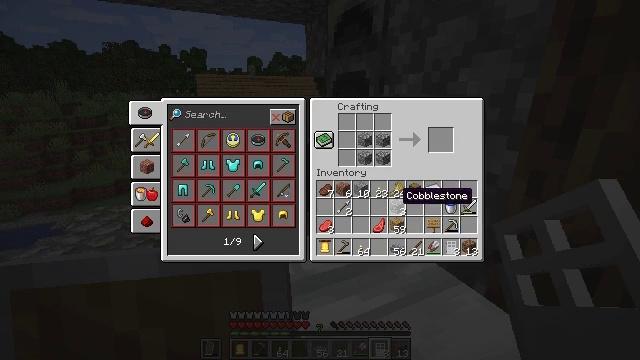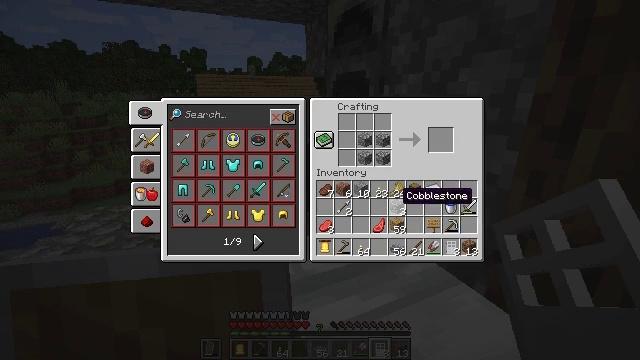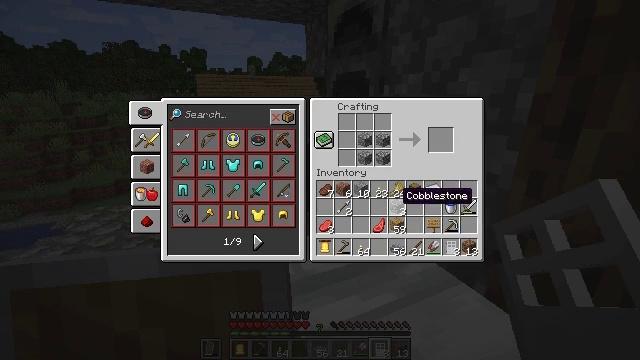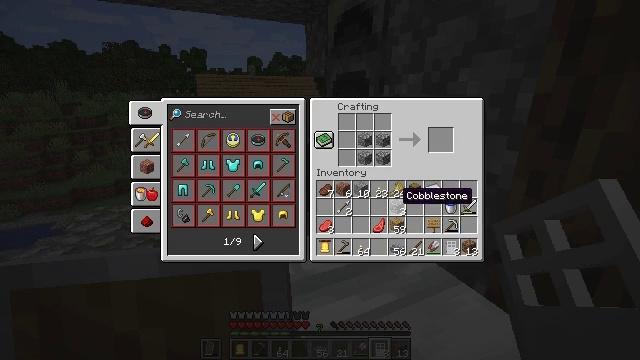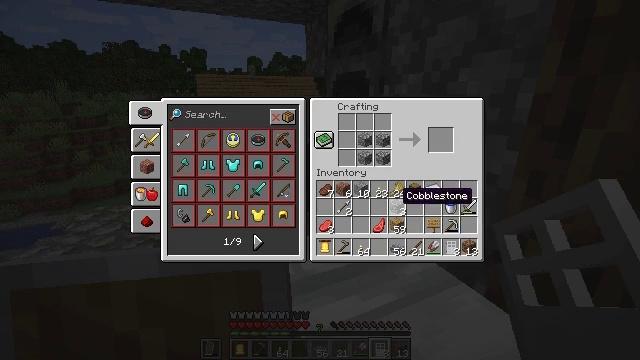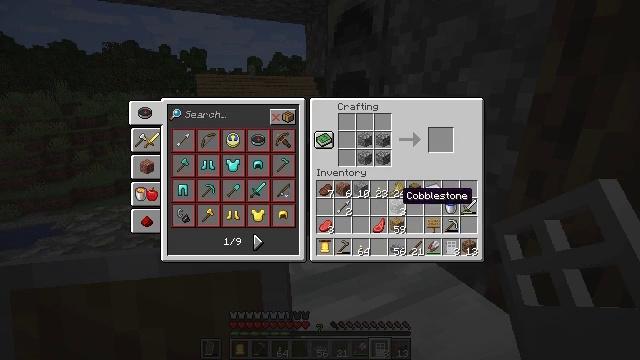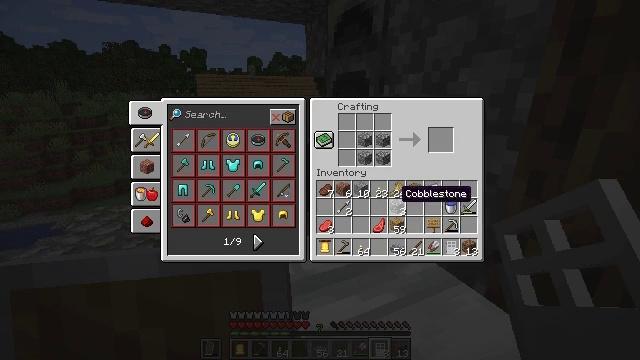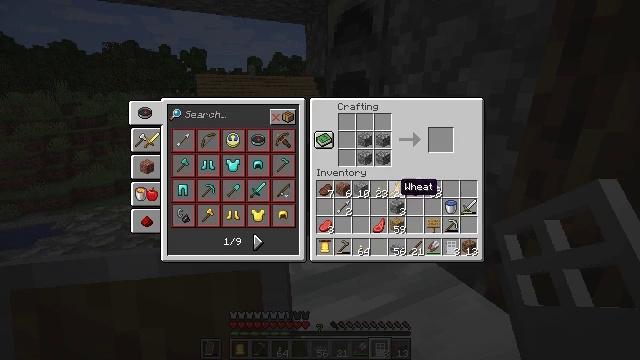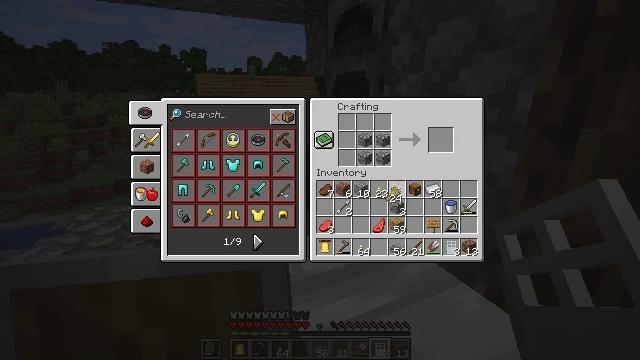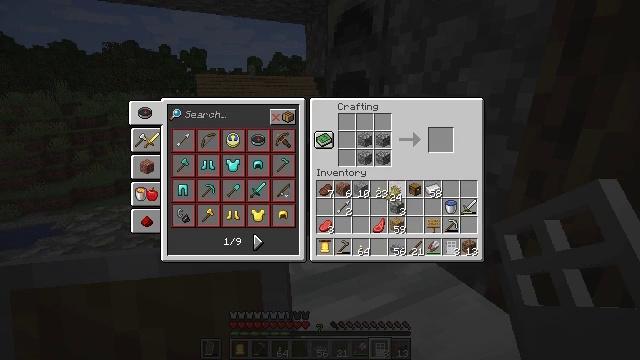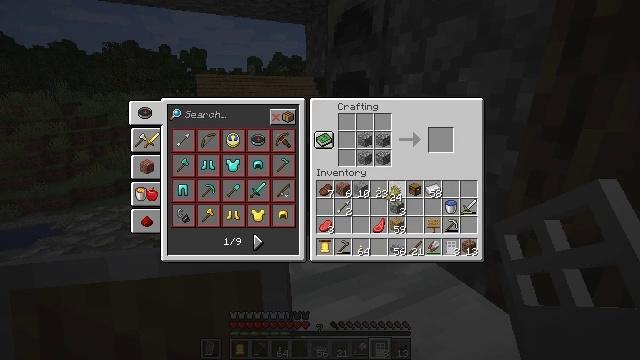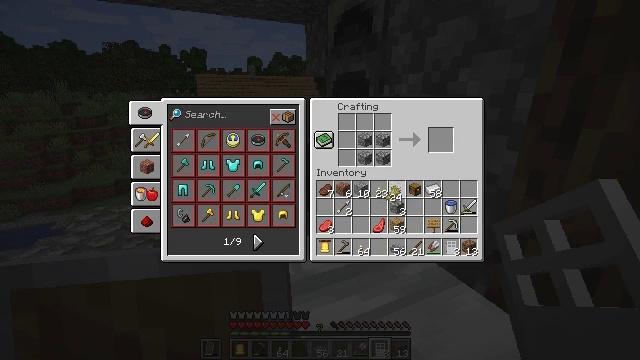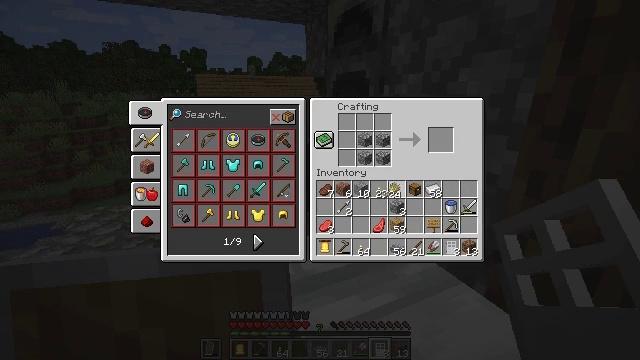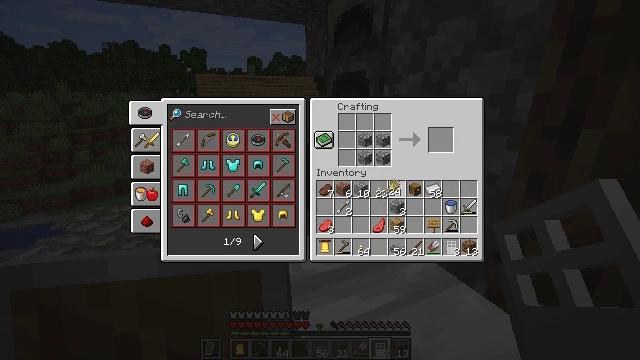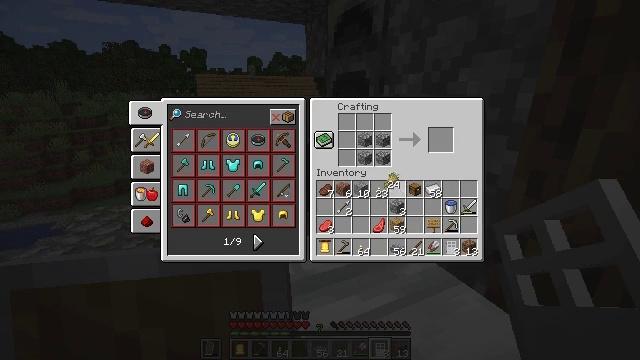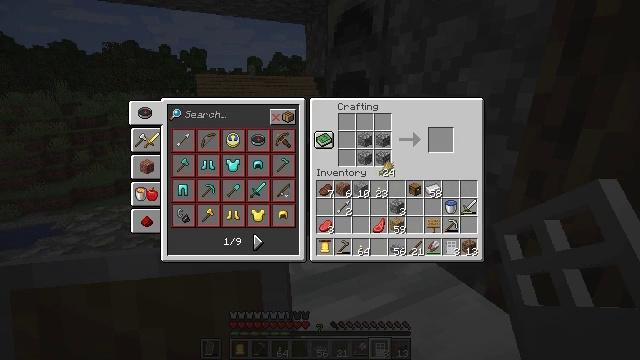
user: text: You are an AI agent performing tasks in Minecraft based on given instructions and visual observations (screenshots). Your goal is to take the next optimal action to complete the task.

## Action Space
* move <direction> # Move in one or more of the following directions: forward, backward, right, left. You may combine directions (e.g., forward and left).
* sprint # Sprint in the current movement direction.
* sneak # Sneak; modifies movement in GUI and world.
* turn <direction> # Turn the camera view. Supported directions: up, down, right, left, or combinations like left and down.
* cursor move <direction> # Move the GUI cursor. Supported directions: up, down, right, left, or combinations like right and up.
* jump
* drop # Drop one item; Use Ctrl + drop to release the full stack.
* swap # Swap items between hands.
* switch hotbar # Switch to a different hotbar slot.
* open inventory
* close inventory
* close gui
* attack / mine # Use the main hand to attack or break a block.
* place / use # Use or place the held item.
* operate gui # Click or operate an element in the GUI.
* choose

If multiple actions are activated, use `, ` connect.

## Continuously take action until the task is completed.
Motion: motion action
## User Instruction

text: Smelt some stone using a furnace.
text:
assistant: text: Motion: no_op
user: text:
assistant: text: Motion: no_op
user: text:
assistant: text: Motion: no_op
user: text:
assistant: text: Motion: no_op
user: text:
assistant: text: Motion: no_op
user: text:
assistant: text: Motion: no_op
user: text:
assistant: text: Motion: no_op
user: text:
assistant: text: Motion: attack / mine
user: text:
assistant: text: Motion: attack / mine
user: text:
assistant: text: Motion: attack / mine
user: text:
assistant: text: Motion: no_op
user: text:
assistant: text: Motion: no_op
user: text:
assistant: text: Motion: no_op
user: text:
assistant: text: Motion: turn up
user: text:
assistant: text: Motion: turn up
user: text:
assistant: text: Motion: no_op
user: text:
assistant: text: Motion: no_op
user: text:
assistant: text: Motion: no_op
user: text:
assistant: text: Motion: no_op
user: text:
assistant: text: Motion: no_op
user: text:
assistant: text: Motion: turn down
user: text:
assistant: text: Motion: turn down
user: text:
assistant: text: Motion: no_op
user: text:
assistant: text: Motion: no_op
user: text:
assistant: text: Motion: no_op
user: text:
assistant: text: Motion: attack / mine
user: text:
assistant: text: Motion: attack / mine
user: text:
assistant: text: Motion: turn up
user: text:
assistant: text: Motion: turn up
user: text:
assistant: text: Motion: turn up